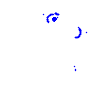
Particle: electron